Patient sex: M
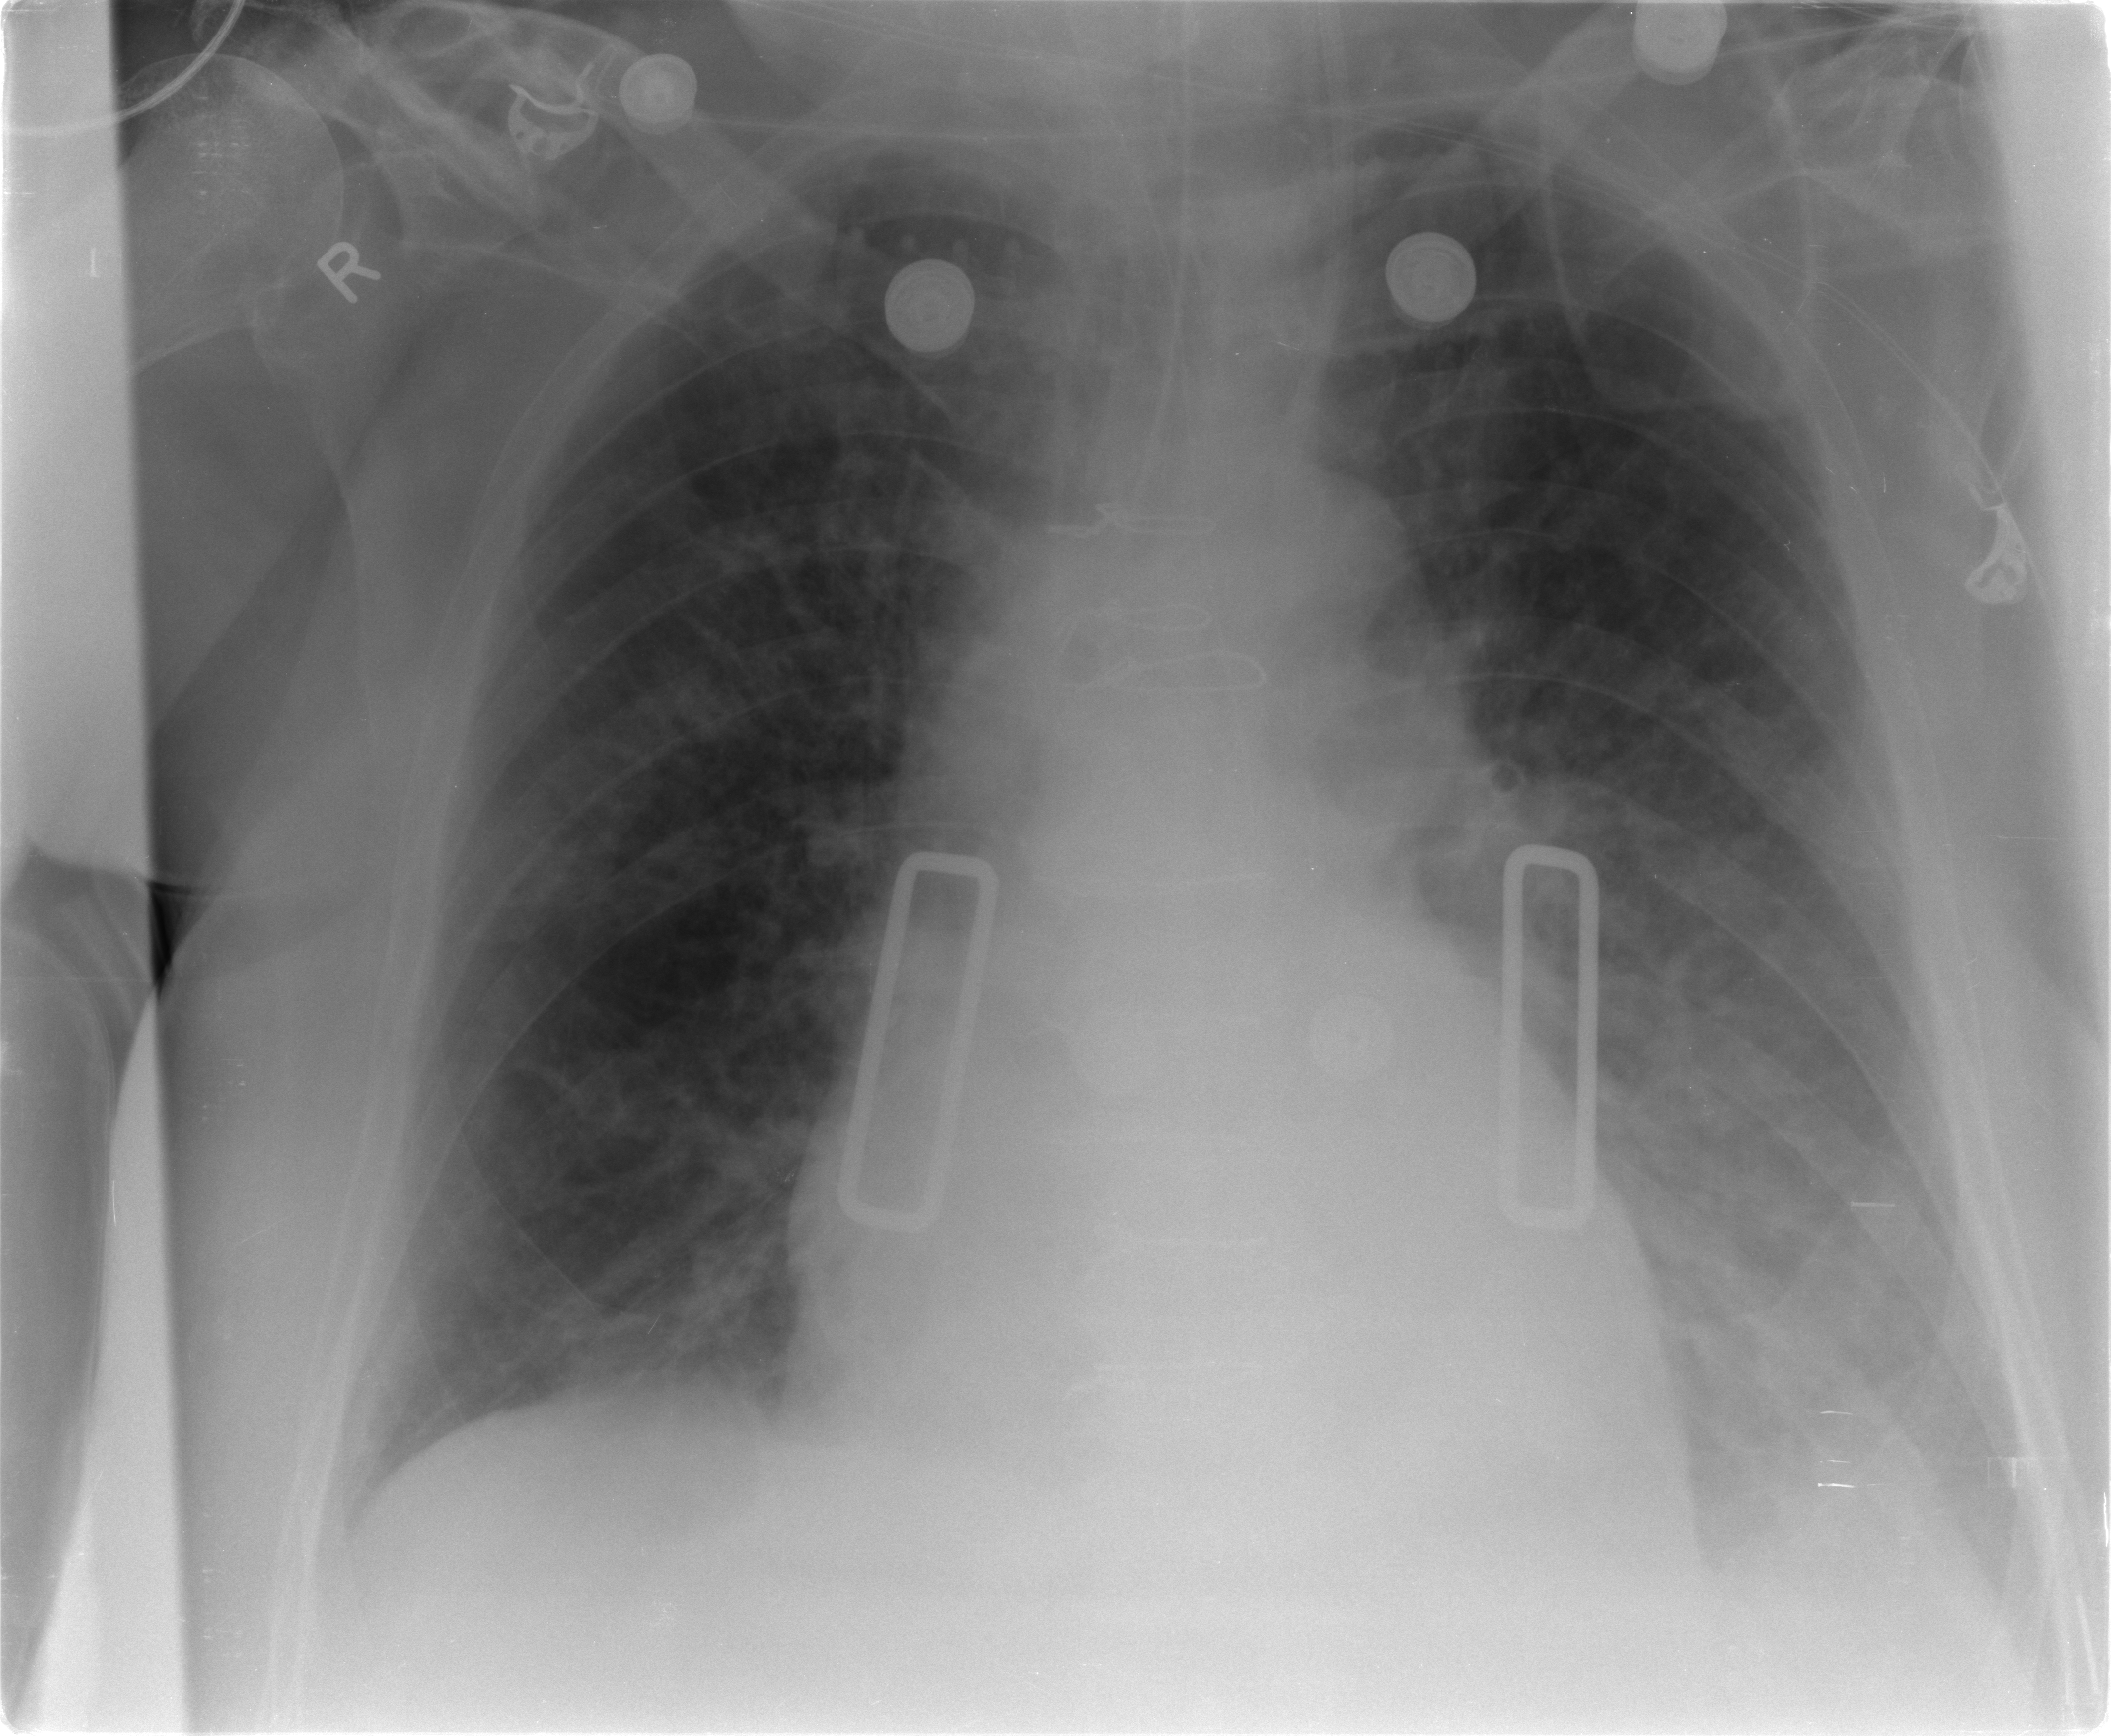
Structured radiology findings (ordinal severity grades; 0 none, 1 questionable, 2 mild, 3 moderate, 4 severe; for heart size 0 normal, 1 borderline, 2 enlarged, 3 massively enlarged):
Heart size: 2
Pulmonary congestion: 2
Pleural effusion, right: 1
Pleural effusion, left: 3
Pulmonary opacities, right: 2
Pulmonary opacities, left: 2
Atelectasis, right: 2
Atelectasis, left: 3